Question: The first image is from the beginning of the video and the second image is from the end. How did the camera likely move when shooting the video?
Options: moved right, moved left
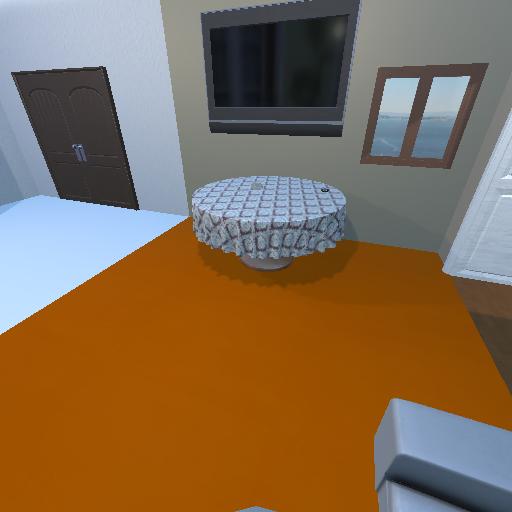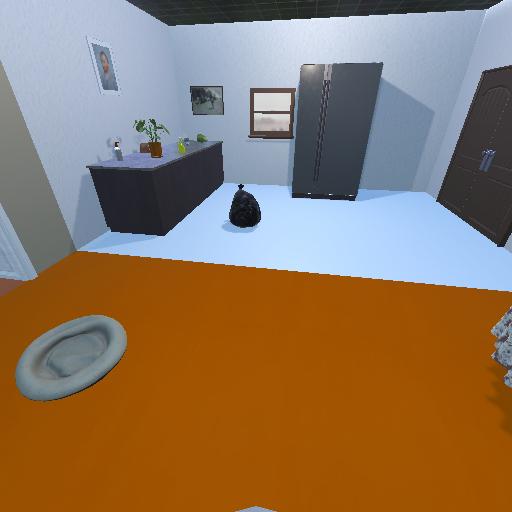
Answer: moved right